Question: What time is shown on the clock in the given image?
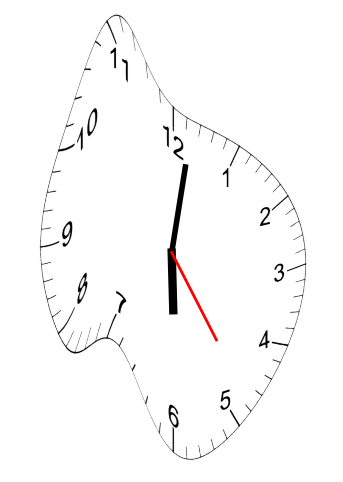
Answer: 06:01:24